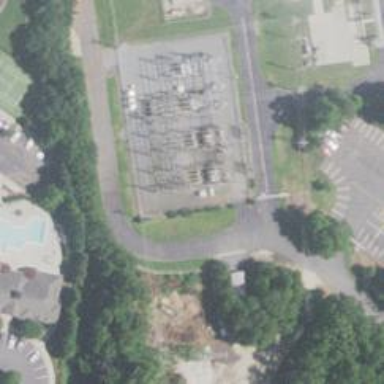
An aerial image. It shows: Distribution substation surrounded by fence.